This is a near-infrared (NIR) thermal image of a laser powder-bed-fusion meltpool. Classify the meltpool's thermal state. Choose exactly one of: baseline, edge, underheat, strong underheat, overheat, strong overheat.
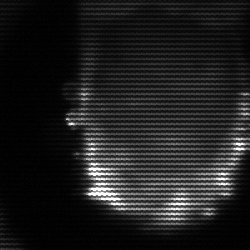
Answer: baseline